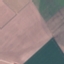
Land use / land cover class: AnnualCrop